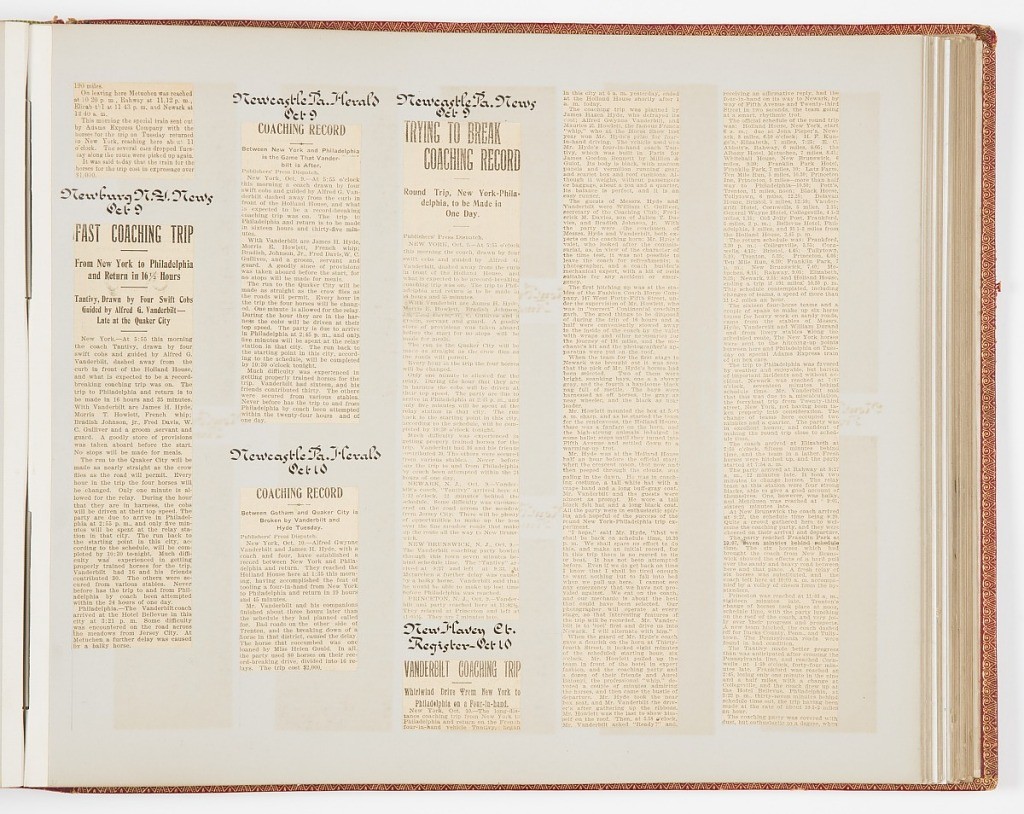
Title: Commemorative Scrapbook Documenting the 1901 Record Breaking Coach Race from New York City to Philadelphia and Back Again
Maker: James Hazen Hyde, American, 1876 - 1959
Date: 1901
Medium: Newspaper and magazine clippings mounted on heavy wove paper, annotated in pen and ink, bound in red leather with gilded lettering
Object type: Album Page
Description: Album of newspaper clippings describing the coach trip from New York to Philadelphia and return. The drivers were James H. Hyde and Alfred Vanderbilt.